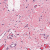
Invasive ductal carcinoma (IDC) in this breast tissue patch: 1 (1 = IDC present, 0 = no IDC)